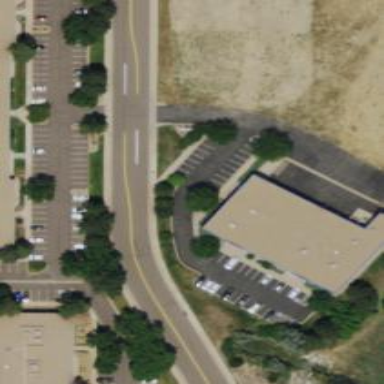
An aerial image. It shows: Commercial building.